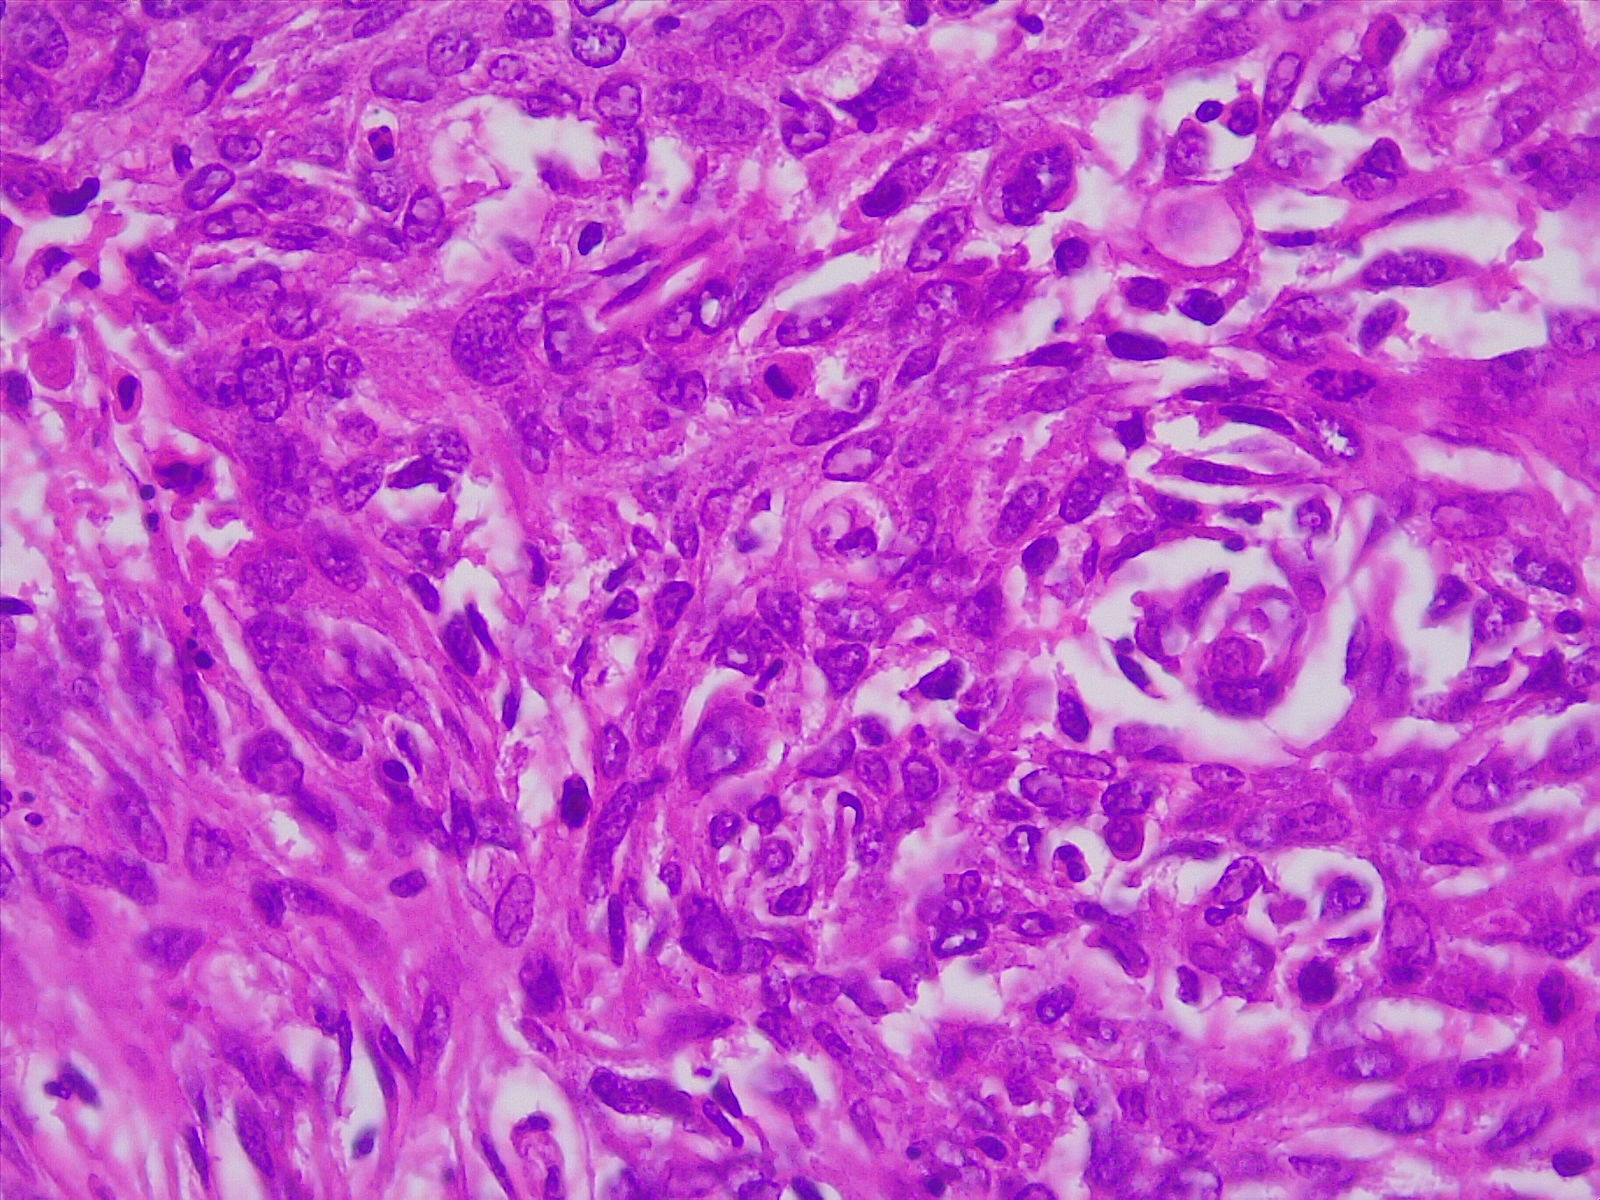
Label: lung squamous cell carcinoma, moderately differentiated